Question: I have a data matrix of size where and .
Assume the covariance matrix and its eigenvalues by the vector .
I want to compute this formula in MATLAB:

I began by writing the code but I don't know how to write the sum and especially for j different to i.
'''
clear all;
close all;
clc
p=10;
n=30;
X=rand(p,n);
S=(X*X')/n;
l=eig(S);
'''
Any help will be very appreciated!
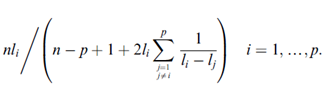
Answer: The simplest way is to iterate through your values in a 'for' loop adding them to an accumulator variable. The twist in this case - excluding the entries where 'i==j' - would be to use an 'if' statement.
'''
innersum = 0; % initialise it first
for j = 1:p
if i ~= j % matlab''s way of saying 'not equal to'
innersum = innersum + 1/(l(i)-l(j));
end
end
'''
That only takes care of the big sigma term. You would need to involve the other 'n', 'p' and 'l' terms as normal.
It looks like you'll need to produce an output for each value of 'i' so again you will need to iterate through the 'i's in a loop, possibly storing the results in an array
'''
for i = 1:p
% do the big sum
results(i) = output_of_quoted_equation;
end
'''
Note that there are many other ways of doing this, most of them involving a programming concept called 'vectorisation'. If you're not familiar with it then don't worry about it, but as it's one of Matlab's major features you'll come across it a lot, and likely be given lots of answers that use it. It's conceptually more difficult than for loops, both to learn and to read, but it's widely used because it's usually much faster for massive datasets, and it's generally part of the 'Matlab way of doing things', such as there is one. However for small and even medium datasets the performance advantage is marginal.
Note also that both 'i' and 'j' have special meanings in Matlab (both are shortcuts to the imaginary unit, sqrt(-1)) and although it's convenient to use them as variable names it may break other things. 'ii' and 'jj' are good substitutes.